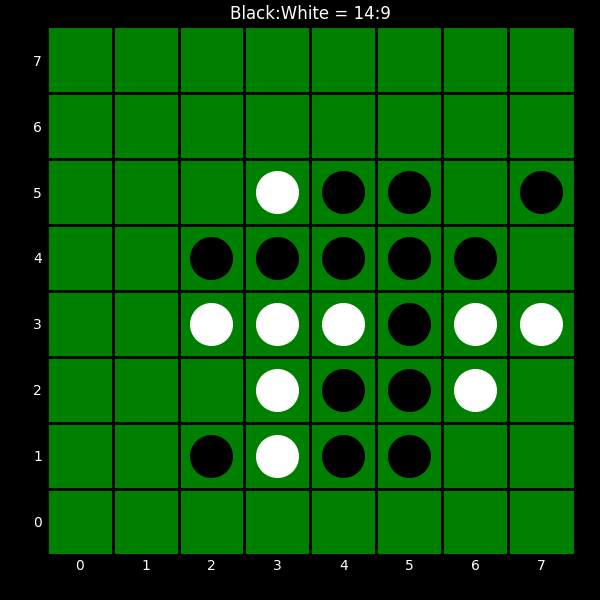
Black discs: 14
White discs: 9